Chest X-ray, AP view. Patient: 71 years old, sex M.
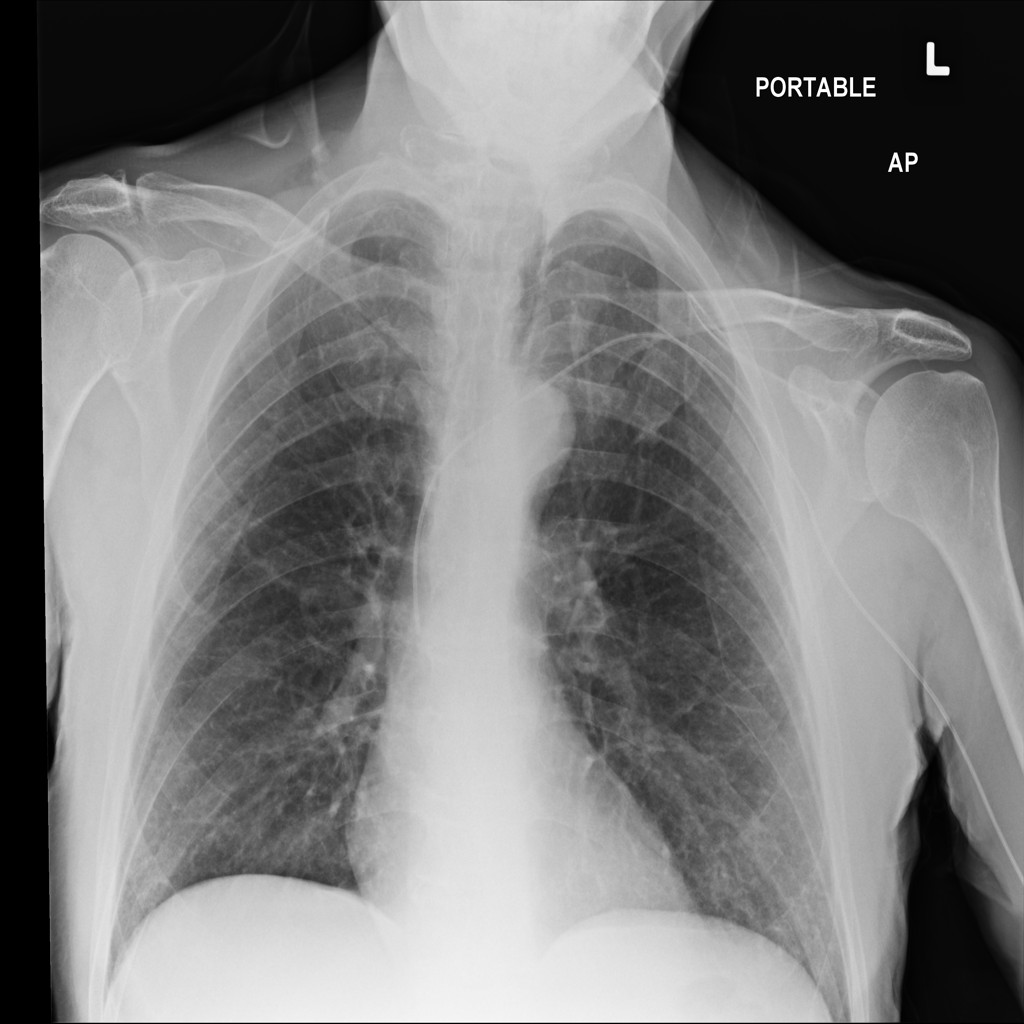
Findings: No Finding